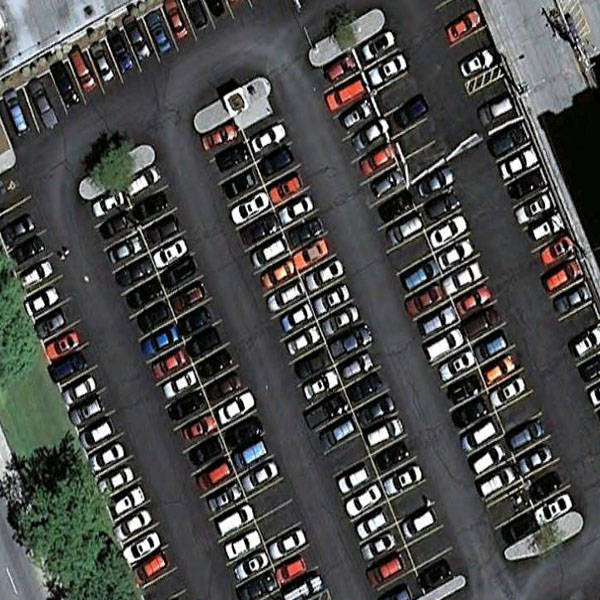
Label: Parking